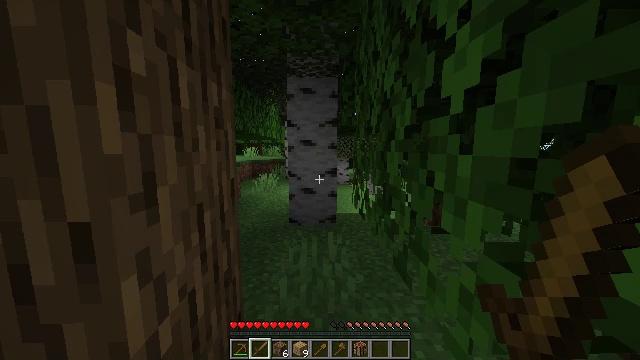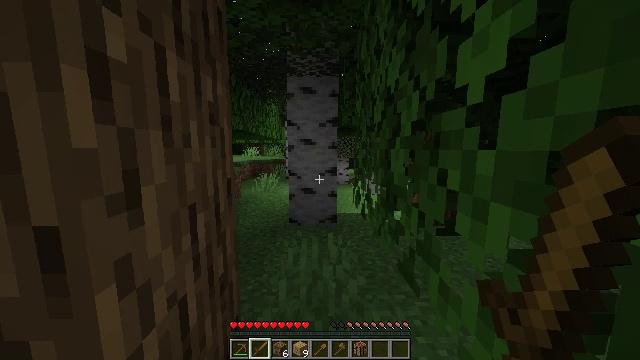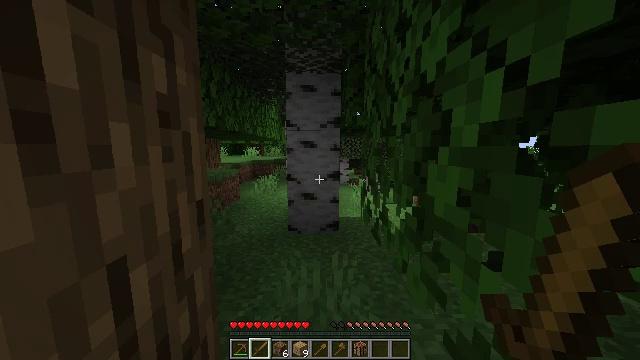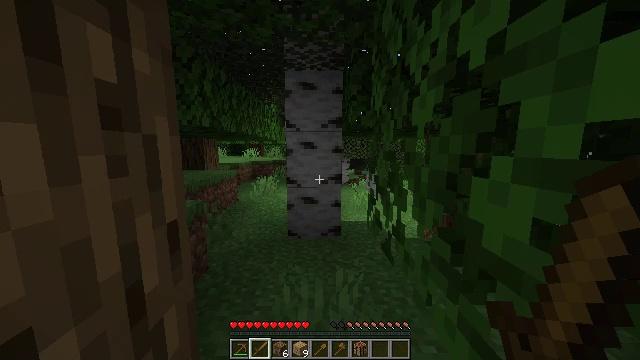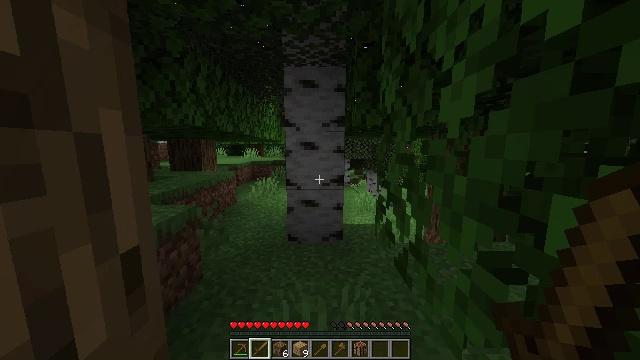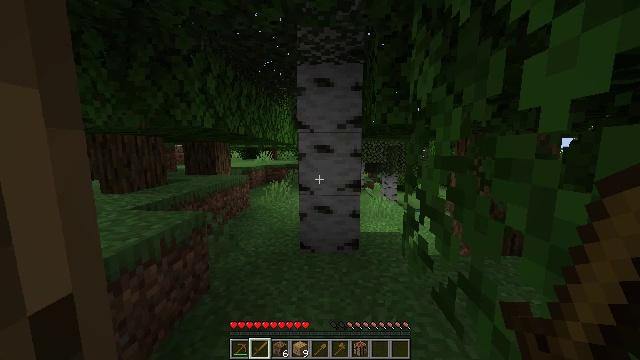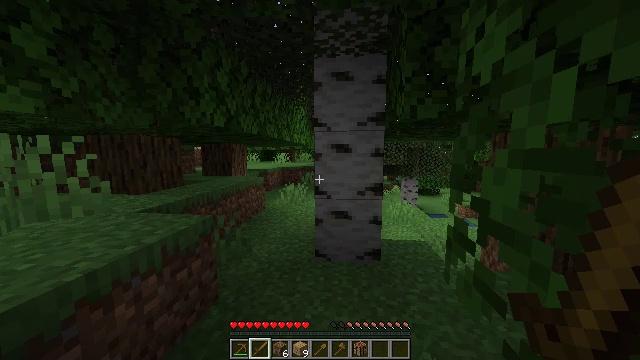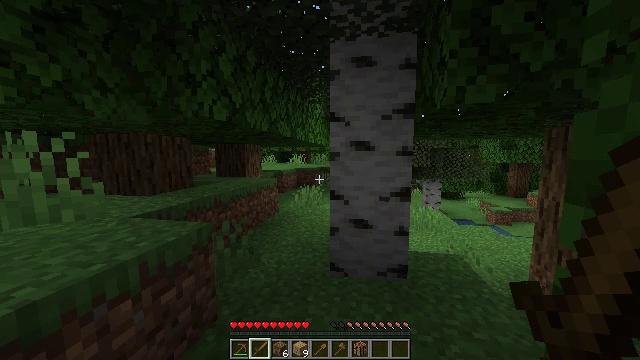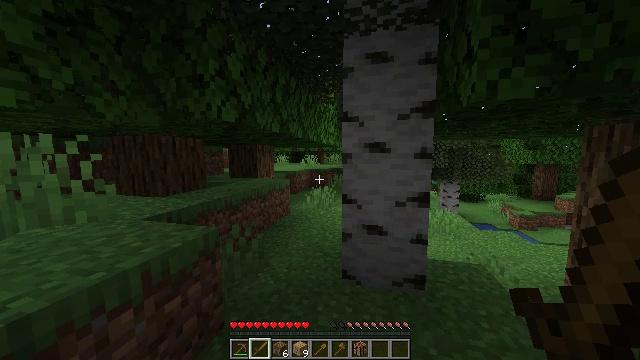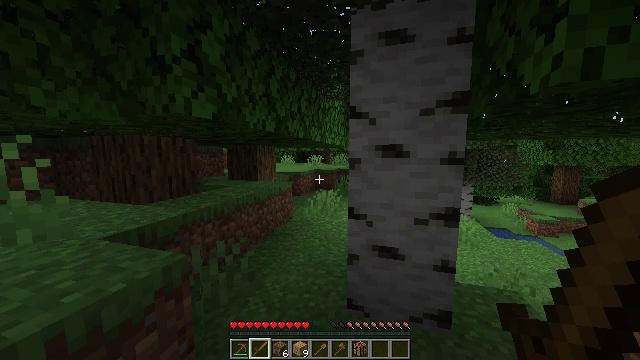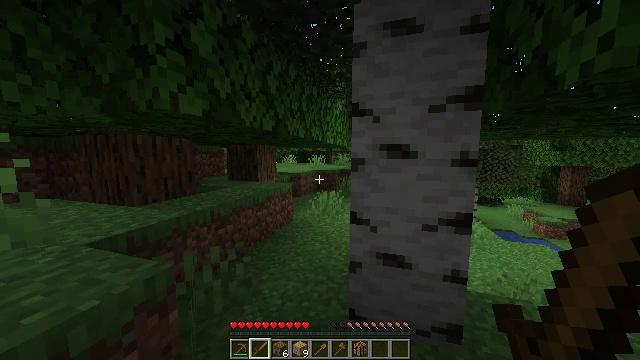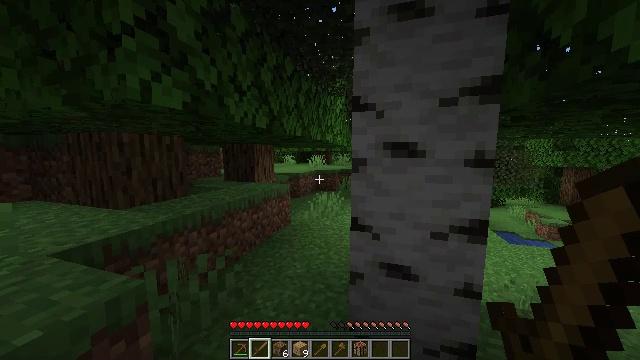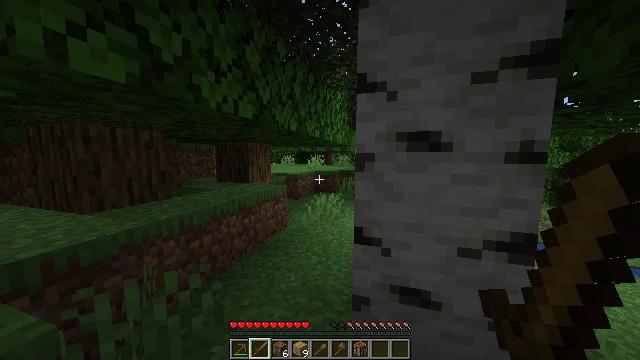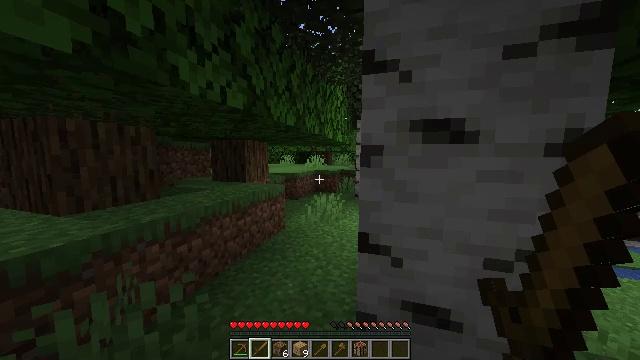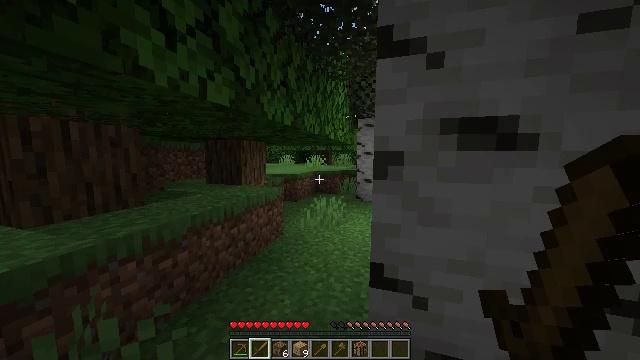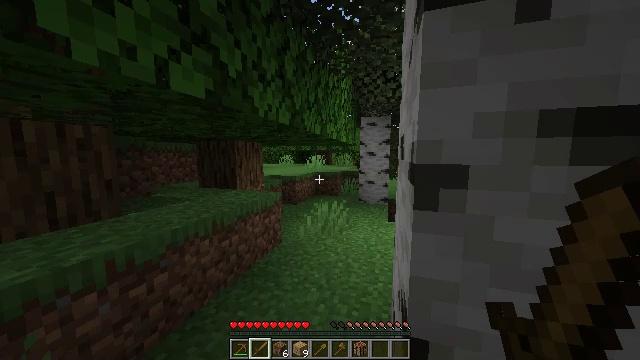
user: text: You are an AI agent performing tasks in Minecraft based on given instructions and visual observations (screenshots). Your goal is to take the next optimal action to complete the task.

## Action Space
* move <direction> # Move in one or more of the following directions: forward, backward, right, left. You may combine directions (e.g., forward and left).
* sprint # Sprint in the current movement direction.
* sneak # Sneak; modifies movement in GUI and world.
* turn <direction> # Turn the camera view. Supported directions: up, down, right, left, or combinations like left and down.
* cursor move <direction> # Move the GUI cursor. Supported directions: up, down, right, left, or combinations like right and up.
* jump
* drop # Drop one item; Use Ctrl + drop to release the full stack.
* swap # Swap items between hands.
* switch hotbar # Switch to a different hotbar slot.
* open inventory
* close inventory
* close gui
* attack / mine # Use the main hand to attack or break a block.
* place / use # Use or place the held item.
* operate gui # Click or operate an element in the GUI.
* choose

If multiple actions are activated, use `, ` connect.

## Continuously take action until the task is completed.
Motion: motion action
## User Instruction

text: Mine dirt from the ground.
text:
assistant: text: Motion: move forward, sprint
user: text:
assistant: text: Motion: move forward, sprint
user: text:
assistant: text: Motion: move forward, sprint
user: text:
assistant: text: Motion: move forward, sprint
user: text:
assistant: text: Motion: move forward, sprint, turn left
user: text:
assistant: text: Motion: move forward, sprint, turn left
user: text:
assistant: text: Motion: move forward, sprint, turn left
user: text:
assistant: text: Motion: move forward, sprint, turn left
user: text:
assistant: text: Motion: move forward, sprint, turn left
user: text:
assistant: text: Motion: move forward, sprint
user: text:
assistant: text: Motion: move forward, sprint
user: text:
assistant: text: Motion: move forward, sprint
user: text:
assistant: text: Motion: move forward, sprint
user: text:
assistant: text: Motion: move forward, sprint
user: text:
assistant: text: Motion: move forward, sprint
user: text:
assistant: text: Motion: move forward, sprint
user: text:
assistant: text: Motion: move forward, sprint, turn right
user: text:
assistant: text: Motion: move forward, sprint, turn right
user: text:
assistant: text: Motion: move forward, sprint, turn right
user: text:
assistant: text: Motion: move forward, sprint, turn right
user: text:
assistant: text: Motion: move forward, sprint, turn right
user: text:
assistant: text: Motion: move forward, sprint, turn right
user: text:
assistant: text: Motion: move forward, sprint, turn right
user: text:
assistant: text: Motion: move forward, sprint, turn right
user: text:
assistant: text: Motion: move forward, sprint
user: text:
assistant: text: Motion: move forward, sprint
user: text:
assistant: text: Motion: move forward, sprint, turn right
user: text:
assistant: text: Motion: move forward, sprint, turn right
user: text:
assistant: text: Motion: move forward, sprint, turn right
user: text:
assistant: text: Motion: move forward, sprint, turn right